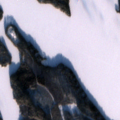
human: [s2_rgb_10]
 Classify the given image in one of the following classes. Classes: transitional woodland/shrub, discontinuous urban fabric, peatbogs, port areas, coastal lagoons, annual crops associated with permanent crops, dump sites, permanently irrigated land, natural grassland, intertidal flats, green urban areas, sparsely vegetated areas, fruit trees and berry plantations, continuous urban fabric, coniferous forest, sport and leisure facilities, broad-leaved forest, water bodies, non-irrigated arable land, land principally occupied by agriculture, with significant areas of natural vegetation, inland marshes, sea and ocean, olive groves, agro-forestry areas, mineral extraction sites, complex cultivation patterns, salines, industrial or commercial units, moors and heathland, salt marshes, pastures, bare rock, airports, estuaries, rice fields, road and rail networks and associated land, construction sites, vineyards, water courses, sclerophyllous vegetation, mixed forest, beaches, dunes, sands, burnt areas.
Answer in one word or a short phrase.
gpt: coniferous forest, water bodies